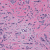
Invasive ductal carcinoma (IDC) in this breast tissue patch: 1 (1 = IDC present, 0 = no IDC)